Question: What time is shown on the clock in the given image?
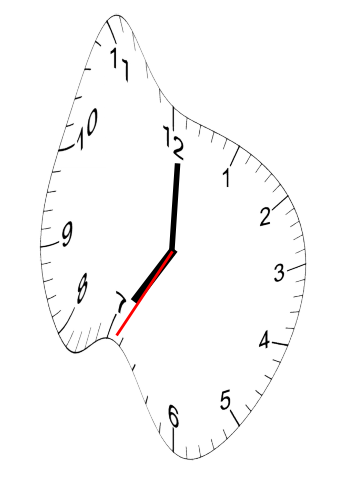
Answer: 07:00:35